Question: I am trying to use web socket with my bot to communicate with the server. But on run time it throws the System.NullReferenceException. I am running socket in background on a different thread so that it does not interfear with the bot.
I am using WebsocketSharp library.
First message comes in just fine but on second message it throws exception at following line in HumanCollaboratorDialog class.
'''
await context.PostAsync(e.Data);
'''
My Socket Stream Class is as following:
'''
public static class SocketStream
{
public static WebSocket ws;
private static List<string> serverMsg = new List<string>();
public static void initializeSocket()
{
ws = new WebSocket("ws://Some IP:8080/human-collaborator/data");
Debug.WriteLine("****** INITIALIZED SOCKET (should happen only once) *****");
Task.Run(() => startSocketStream());
}
private static void startSocketStream()
{
int attempts = 0;
while (!ws.IsAlive)
{
try
{
attempts++;
ws.Connect();
}
catch (WebSocketException)
{
Debug.WriteLine("Connection attempts: " + attempts.ToString());
}
}
ws.OnOpen += (sender, args) =>
{
Debug.WriteLine("# SOCKET OPENED");
};
ws.OnError += (sender, args) =>
{
Debug.WriteLine("# SOME ERROR OCCURED");
};
ws.OnClose += (sender, args) =>
{
Debug.WriteLine("# SOCKET CLOSED");
};
}
}
'''
I am calling the initializeSocket() method in Global.asx to run it on application level
'''
public class WebApiApplication : System.Web.HttpApplication
{
protected void Application_Start()
{
GlobalConfiguration.Configure(WebApiConfig.Register);
SocketStream.initializeSocket();
}
}
'''
My HumanCollaboratorDialog class is as following:
'''
[Serializable]
public class HumanCollaboratorDialog : IDialog<object>
{
public async Task StartAsync(IDialogContext context)
{
context.Wait(this.MessageReceivedAsync);
}
private async Task MessageReceivedAsync(IDialogContext context, IAwaitable<IMessageActivity> result)
{
var message = await result;
SocketStream.ws.OnMessage += async (sender, e) =>
{
try
{
await context.PostAsync(e.Data);
}
catch (HttpRequestException ex)
{
throw ex;
}
};
Thread.Sleep(500);
string output = message.Text;
SocketStream.ws.Send(output);
Thread.Sleep(500);
context.Wait(MessageReceivedAsync);
}
}
'''
My MessagesController has following POST method:
'''
public virtual async Task<HttpResponseMessage> Post([FromBody]Activity activity)
{
if (activity.Type == ActivityTypes.Message)
{
await Conversation.SendAsync(activity, () => new HumanCollaboratorDialog());
}
else
{
HandleSystemMessage(activity);
}
var response = Request.CreateResponse(HttpStatusCode.OK);
return response;
}
'''
Neithet e.Data nor context is empty. I think problem is with socket connection or may be i am doing something wrong in SocketStream class. following is the image

<URL>
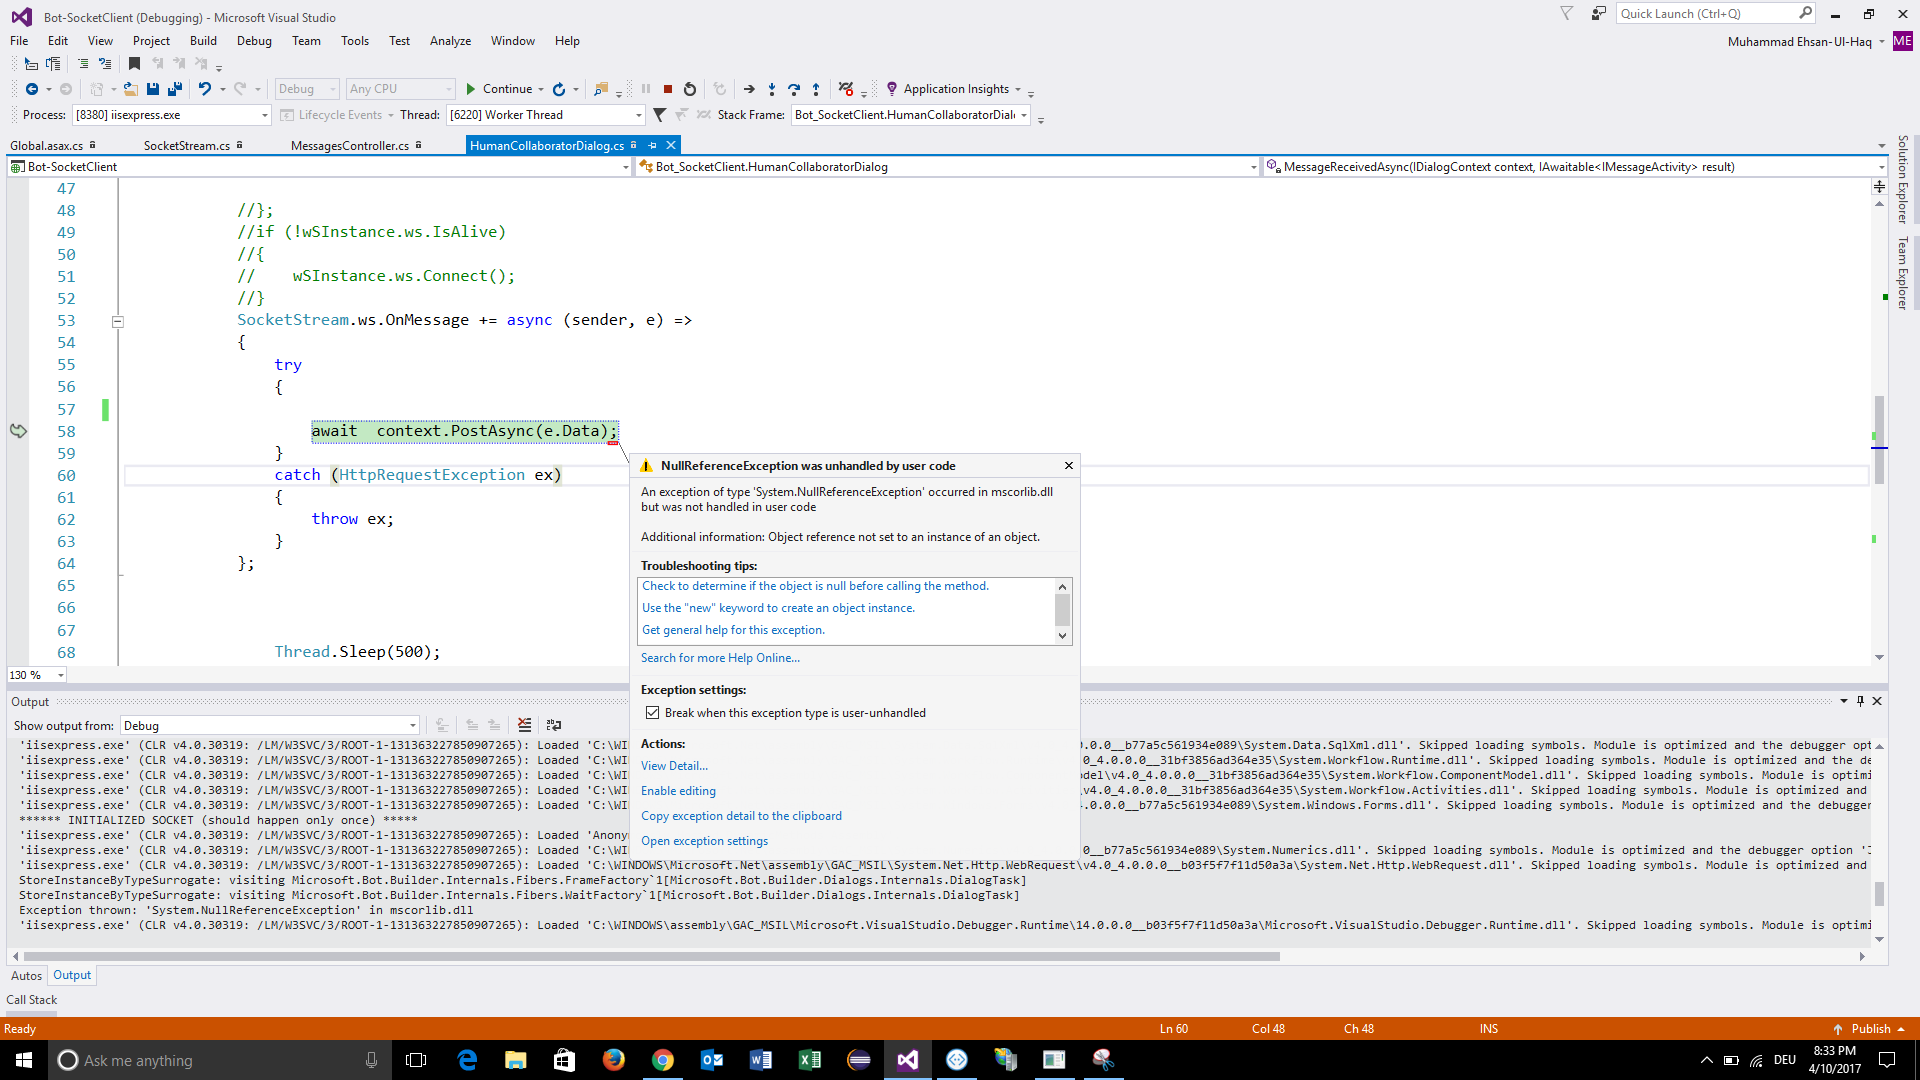
Answer: Your bot is a web service. Messages are sent to the service by the client (a web page, an application, another service, etc.) and received in the MessagesController's Post method. There's no need to have the socket code on the server for what you're trying to do. Web Sockets are useful for receiving messages on a client from the bot via a Direct Line connection.
---
Here is an example of using the Bot Framework's Direct Line Client and creating a web socket connection. Notice how the web socket is created from a conversation's StreamUrl:
'''
DirectLineClientCredentials creds = new DirectLineClientCredentials(directLineSecret);
DirectLineClient directLineClient = new DirectLineClient(creds);
Conversation conversation = await directLineClient.Conversations.StartConversationAsync();
using (var webSocketClient = new WebSocket(conversation.StreamUrl))
{
webSocketClient.OnMessage += WebSocketClient_OnMessage;
webSocketClient.Connect();
while (true)
{
string input = Console.ReadLine().Trim();
if (input.ToLower() == "exit")
{
break;
}
else
{
if (input.Length > 0)
{
Activity userMessage = new Activity
{
From = new ChannelAccount(fromUser),
Text = input,
Type = ActivityTypes.Message
};
await directLineClient.Conversations.PostActivityAsync(conversation.ConversationId, userMessage);
}
}
}
}
private static void WebSocketClient_OnMessage(object sender, MessageEventArgs e)
{
// avoid null reference exception when no data received
if (string.IsNullOrWhiteSpace(e.Data))
{
return;
}
var activitySet = JsonConvert.DeserializeObject<ActivitySet>(e.Data);
var activities = from x in activitySet.Activities
where x.From.Id == botId
select x;
foreach (Activity activity in activities)
{
Console.WriteLine(activity.Text);
}
}
'''
This is from a console application that is using the Direct Line to communicate with the Bot and is listening for messages using web sockets here:
<URL>